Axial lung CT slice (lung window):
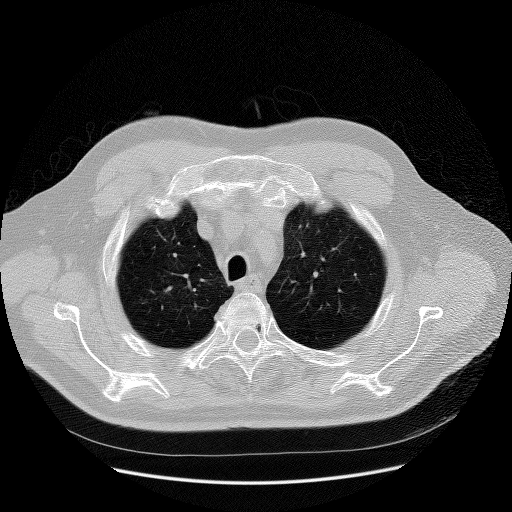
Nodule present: no